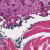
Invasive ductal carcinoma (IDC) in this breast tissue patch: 0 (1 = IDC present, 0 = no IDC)